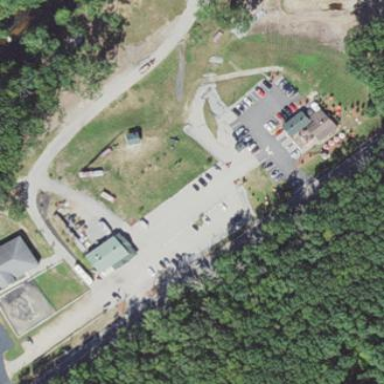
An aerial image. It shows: Parking area.